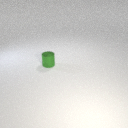
small green metal cylinder